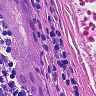
Metastatic tissue present: yes